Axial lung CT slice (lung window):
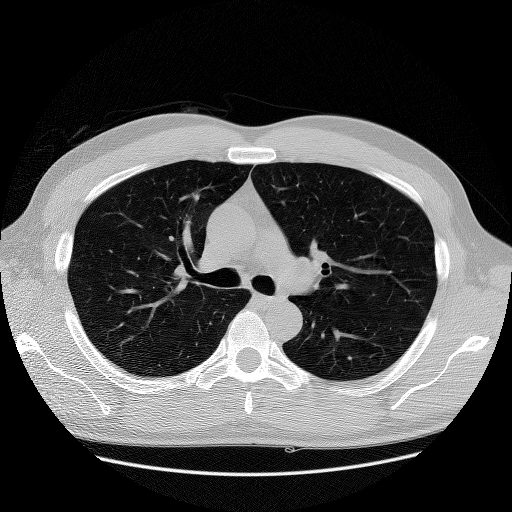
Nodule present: no